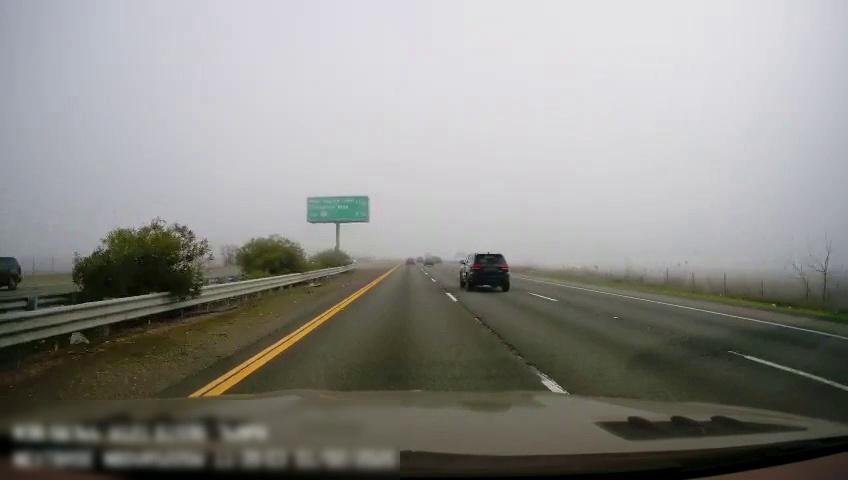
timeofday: Day
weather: Cloudy
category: Drivable Space
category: Drivable Space
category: Vehicles | Car
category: Vehicles | Car
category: Vehicles | Car
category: Vehicles | SUV
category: Lanes | Current Lane
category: Lanes | Current Lane
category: Lanes | Alternate Lane
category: Lanes | Alternate Lane
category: Lanes | Alternate Lane
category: Traffic | Signs